Aerial crown-view tile of a tropical tree (Barro Colorado Island, Panama), acquired 20250915:
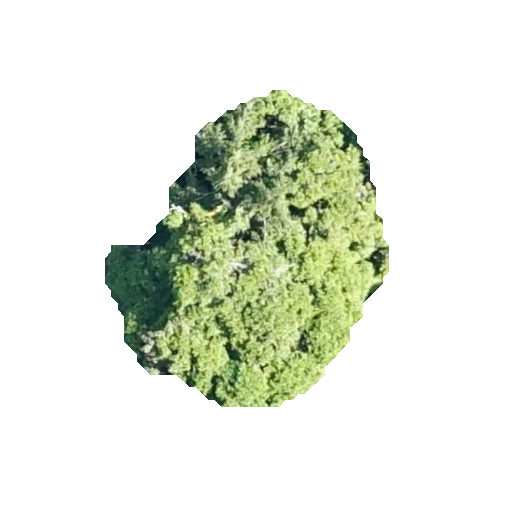
Species: Alseis blackiana
GBIF accepted scientific name: Alseis blackiana
Crown area: 86.382 m²